Interaction volume radius: 5 \u00c5
Interaction volume height: 15 \u00c5
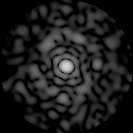
Disorder parameter: 0.874